Question: Count the number of objects in the diagram.
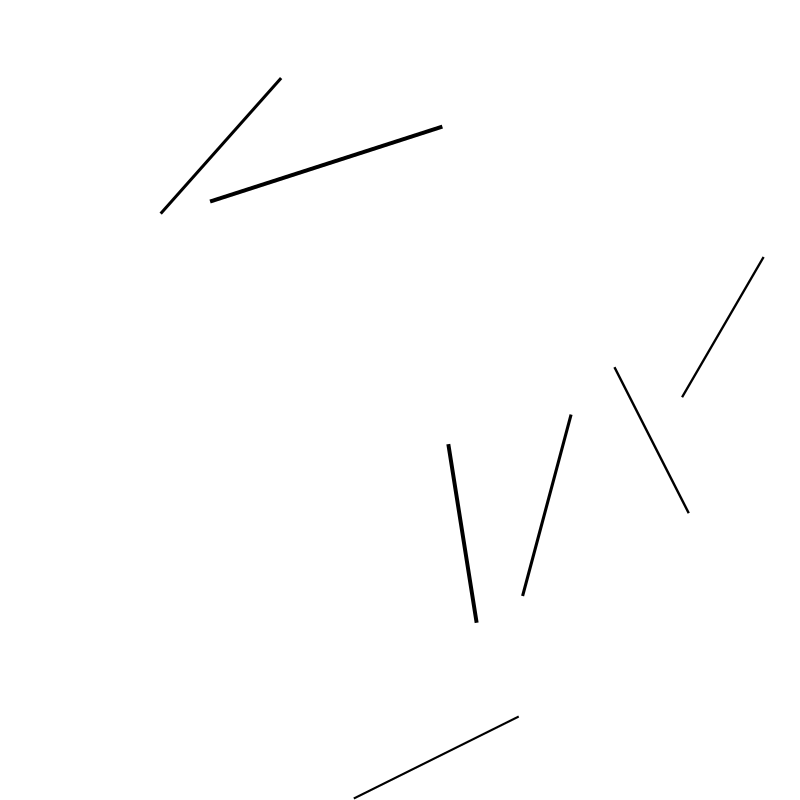
Answer: 7